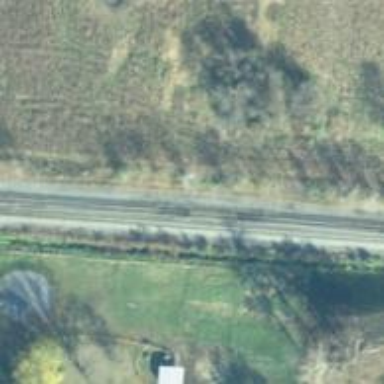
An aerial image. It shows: Railway crossover.